Question: I want to make a 'UserControl' like this image;

There are 9 boxes, top one is for rotating, while other one is for scaling purposes. I tried to make this with grid and background image, 2 rows, and small boxes with 'StackPanel', but have to provide lots of negative and positive margins to achieve this result. Is there any easy way to do so need help.
Thanks.
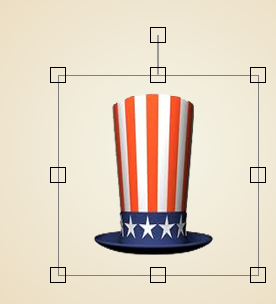
Answer: Something like this?

'''
<Grid HorizontalAlignment="Center" VerticalAlignment="Center">
<Grid.RowDefinitions>
<RowDefinition Height="25"/>
<RowDefinition Height="Auto"/>
</Grid.RowDefinitions>
<Grid.Resources>
<Style TargetType="Rectangle">
<Setter Property="Stroke" Value="Black"/>
<Setter Property="StrokeThickness" Value="1"/>
<Setter Property="Height" Value="11"/>
<Setter Property="Width" Value="11"/>
<!-- For hittestvisibility -->
<Setter Property="Fill" Value="Transparent"/>
</Style>
</Grid.Resources>
<Line X1="0" Y1="1" X2="0" Y2="0" Stretch="Fill" Stroke="Black" />
<Rectangle VerticalAlignment="Top" HorizontalAlignment="Center"/>
<Grid Grid.Row="1" Height="200" Width="200" Margin="-5">
<Rectangle Margin="5" Height="Auto" Width="Auto" Fill="{x:Null}"/>
<Rectangle VerticalAlignment="Top" HorizontalAlignment="Left"/>
<Rectangle VerticalAlignment="Top" HorizontalAlignment="Center"/>
<Rectangle VerticalAlignment="Top" HorizontalAlignment="Right"/>
<Rectangle VerticalAlignment="Center" HorizontalAlignment="Left"/>
<Rectangle VerticalAlignment="Center" HorizontalAlignment="Right"/>
<Rectangle VerticalAlignment="Bottom" HorizontalAlignment="Left"/>
<Rectangle VerticalAlignment="Bottom" HorizontalAlignment="Center"/>
<Rectangle VerticalAlignment="Bottom" HorizontalAlignment="Right"/>
<!-- The Content -->
<Rectangle Width="Auto" Height="Auto" Margin="20" Fill="Green"/>
<TextBlock HorizontalAlignment="Center" VerticalAlignment="Center"
Text="Content"/>
</Grid>
</Grid>
'''
The terminology is <URL>